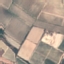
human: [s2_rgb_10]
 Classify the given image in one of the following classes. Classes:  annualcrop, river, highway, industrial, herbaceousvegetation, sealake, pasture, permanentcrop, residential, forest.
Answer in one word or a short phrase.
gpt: PermanentCrop